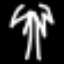
Label: palm tree